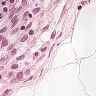
Metastatic tissue present: no